Question: When I load the camera in my app with a Samsung Galaxy S3 on Android 4.0.4, the preview image is just green and fuzzy with horizontal noise. The camera button looks fine. When I take the picture, the saved file looks good. I tested the build in camera app and it works just fine.
This issue does not happen on a Samsung Galaxy S and Motorola Electrify running Android 2.3.
I use Rhomobile for development. Here is a link to the Android camera source code: <URL>
This is what I get when I bring up the camera:

My setup:
- Samsung Galaxy S3 on Android 4.0.4
- Rhodes 3.4.2
- minSDK: 8
- Android SDK: 4.1
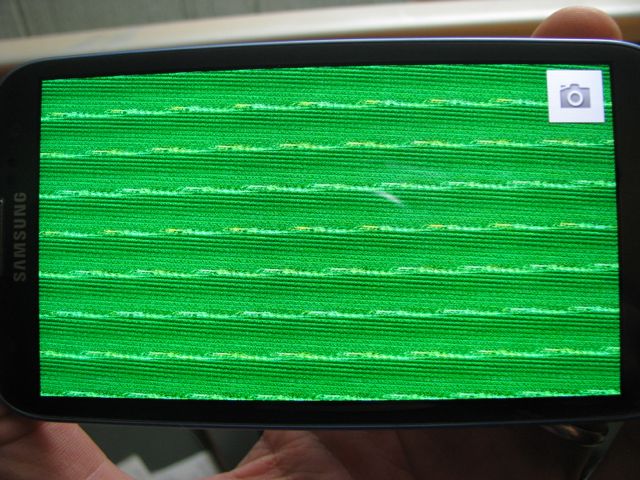
Answer: I fixed this problem by changing my camera setting from:
settings = {:desired_width => 800, :desired_height => 800, :flash_mode => 'auto'}
Camera::take_picture(url_for(:action => :camera_callback_new), settings)
to
settings = {:desired_width => 1024, :desired_height => 1024, :flash_mode => 'auto'}
Camera::take_picture(url_for(:action => :camera_callback_new), settings)